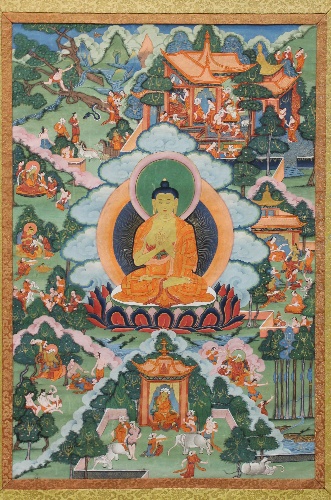
Date: 19th century
Object type: Tangka
Classification: Paintings
Medium: Distemper on cloth
Culture: Tibet
Dimensions: Image: 30 1/2 x 20 1/2 in. (77.5 x 52.1 cm)
Framed: 45 1/2 in. × 35 in. (115.6 × 88.9)
Department: Asian Art
Credit line: Purchase, Mrs. W. Murray Crane Gift Fund, 1971
Accession year: 1971
Repository: Metropolitan Museum of Art, New York, NY